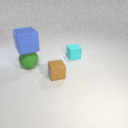
small cyan rubber cube behind large green rubber sphere